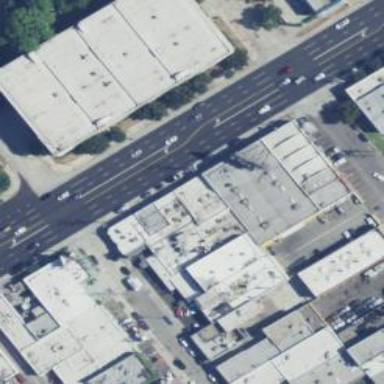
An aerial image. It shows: Warehouse building.